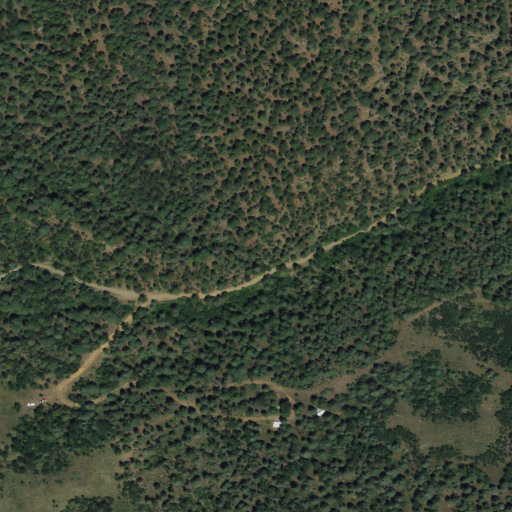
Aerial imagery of valley in New Mexico named Denton Canyon containing evergreen forest, deciduous forest, mixed forest, and shrub